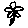
Label: flower